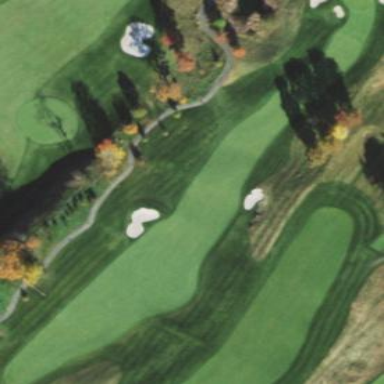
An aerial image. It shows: Grassy area designated as golf fairway.